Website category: camera
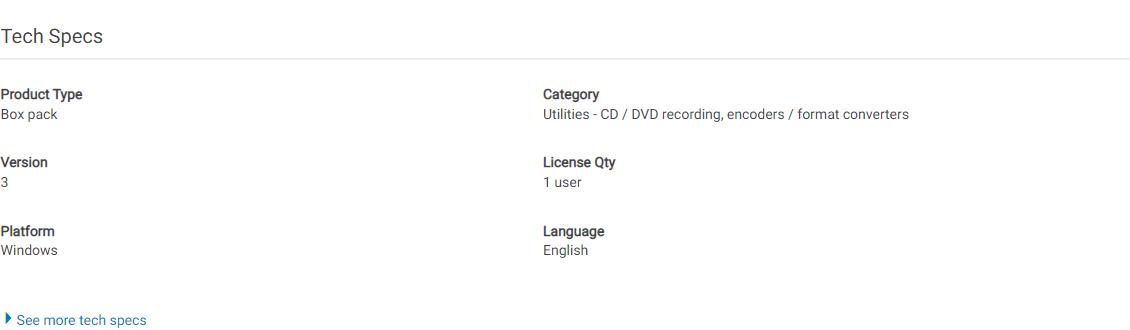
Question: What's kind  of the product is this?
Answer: Box pack

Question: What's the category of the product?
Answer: Box pack

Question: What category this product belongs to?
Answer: Box pack

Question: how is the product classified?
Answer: Box pack

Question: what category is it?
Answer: Box pack

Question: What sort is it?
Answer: Box pack

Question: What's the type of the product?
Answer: Box pack